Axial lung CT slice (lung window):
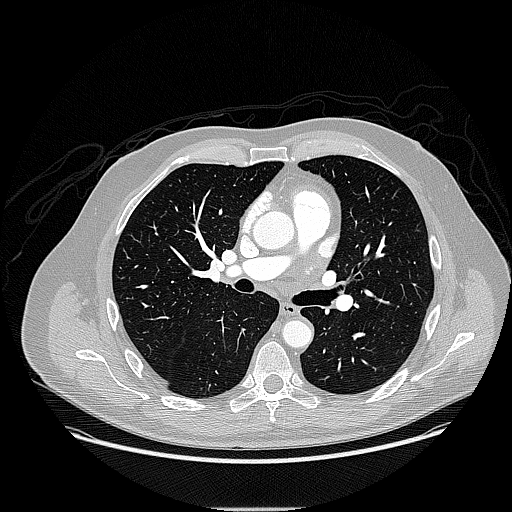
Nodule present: no